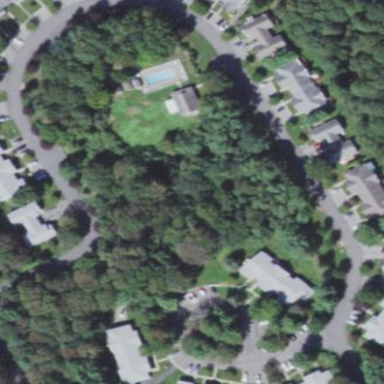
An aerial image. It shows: Residential area consisting of condominiums.